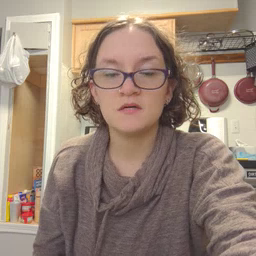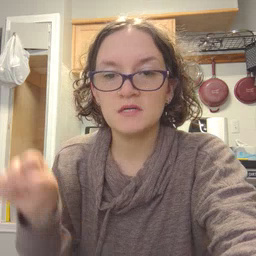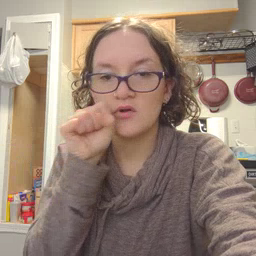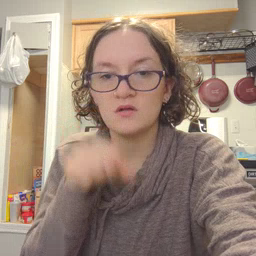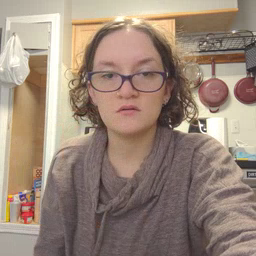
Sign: carrot